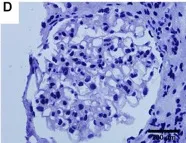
Immunohistochemical staining of complement components. (A-D) For the proband. (D,H) Absent glomerular C4d staining for the proband and his elder sister, respectively.
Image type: pathology (immunostaining)